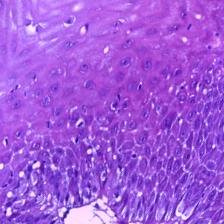
Diagnosis: Normal